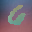
Label: 6